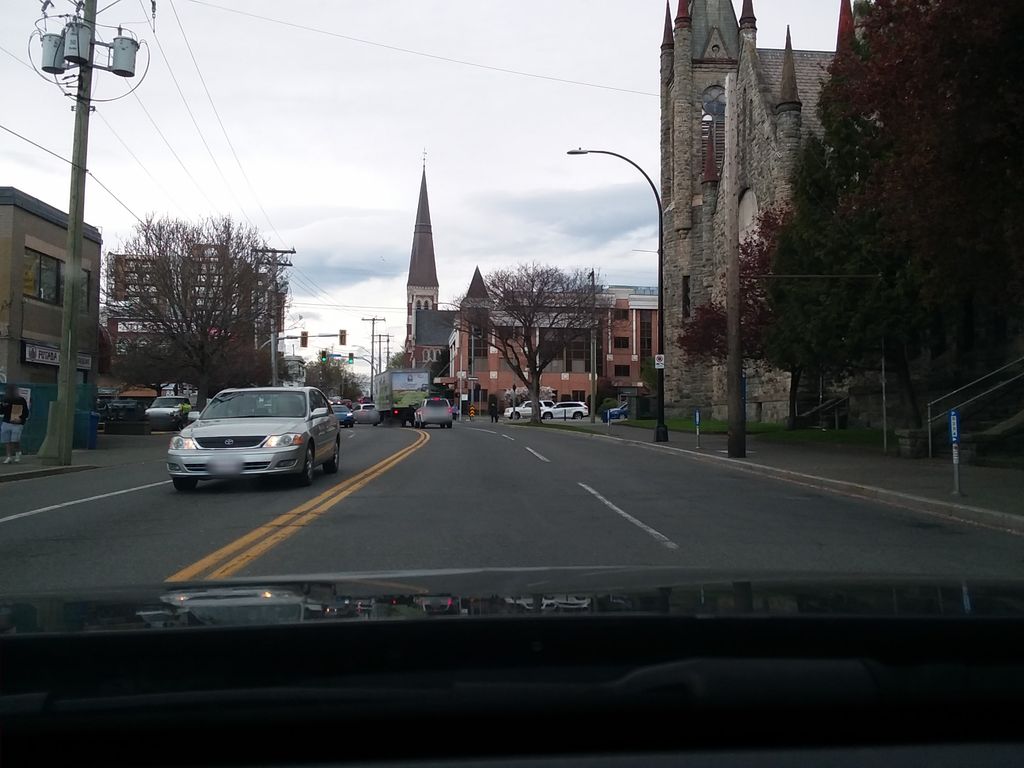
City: victoria